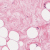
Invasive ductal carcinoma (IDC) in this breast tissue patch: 0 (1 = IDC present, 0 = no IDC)